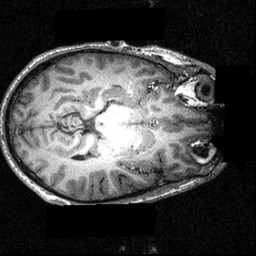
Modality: T1w
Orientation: axial
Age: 24
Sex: male
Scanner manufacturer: siemens
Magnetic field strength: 3.951 T
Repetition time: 1.5 s
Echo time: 0.00335 s